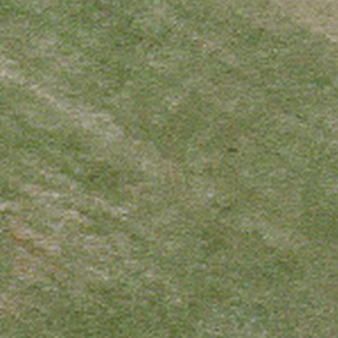
Label: other